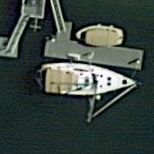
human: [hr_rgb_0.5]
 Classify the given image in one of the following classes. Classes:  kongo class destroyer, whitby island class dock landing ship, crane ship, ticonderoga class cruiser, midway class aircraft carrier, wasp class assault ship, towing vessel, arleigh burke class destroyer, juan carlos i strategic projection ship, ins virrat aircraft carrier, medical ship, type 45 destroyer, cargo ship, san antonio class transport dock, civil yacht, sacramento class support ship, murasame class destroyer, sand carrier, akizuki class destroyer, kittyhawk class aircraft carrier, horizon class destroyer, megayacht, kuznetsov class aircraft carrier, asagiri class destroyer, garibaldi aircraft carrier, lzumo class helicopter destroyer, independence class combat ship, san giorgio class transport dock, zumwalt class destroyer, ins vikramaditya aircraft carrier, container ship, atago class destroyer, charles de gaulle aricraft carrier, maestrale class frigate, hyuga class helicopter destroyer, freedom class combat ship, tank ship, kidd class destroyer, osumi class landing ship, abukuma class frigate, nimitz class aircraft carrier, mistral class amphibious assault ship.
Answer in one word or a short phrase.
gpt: Civil yacht